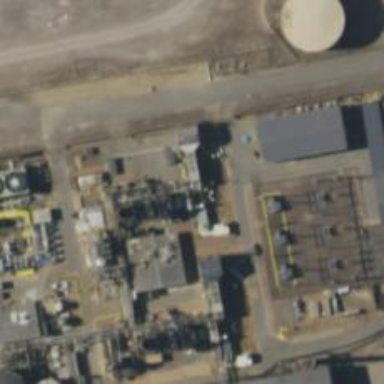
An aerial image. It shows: Gas turbine generator powered by gas.